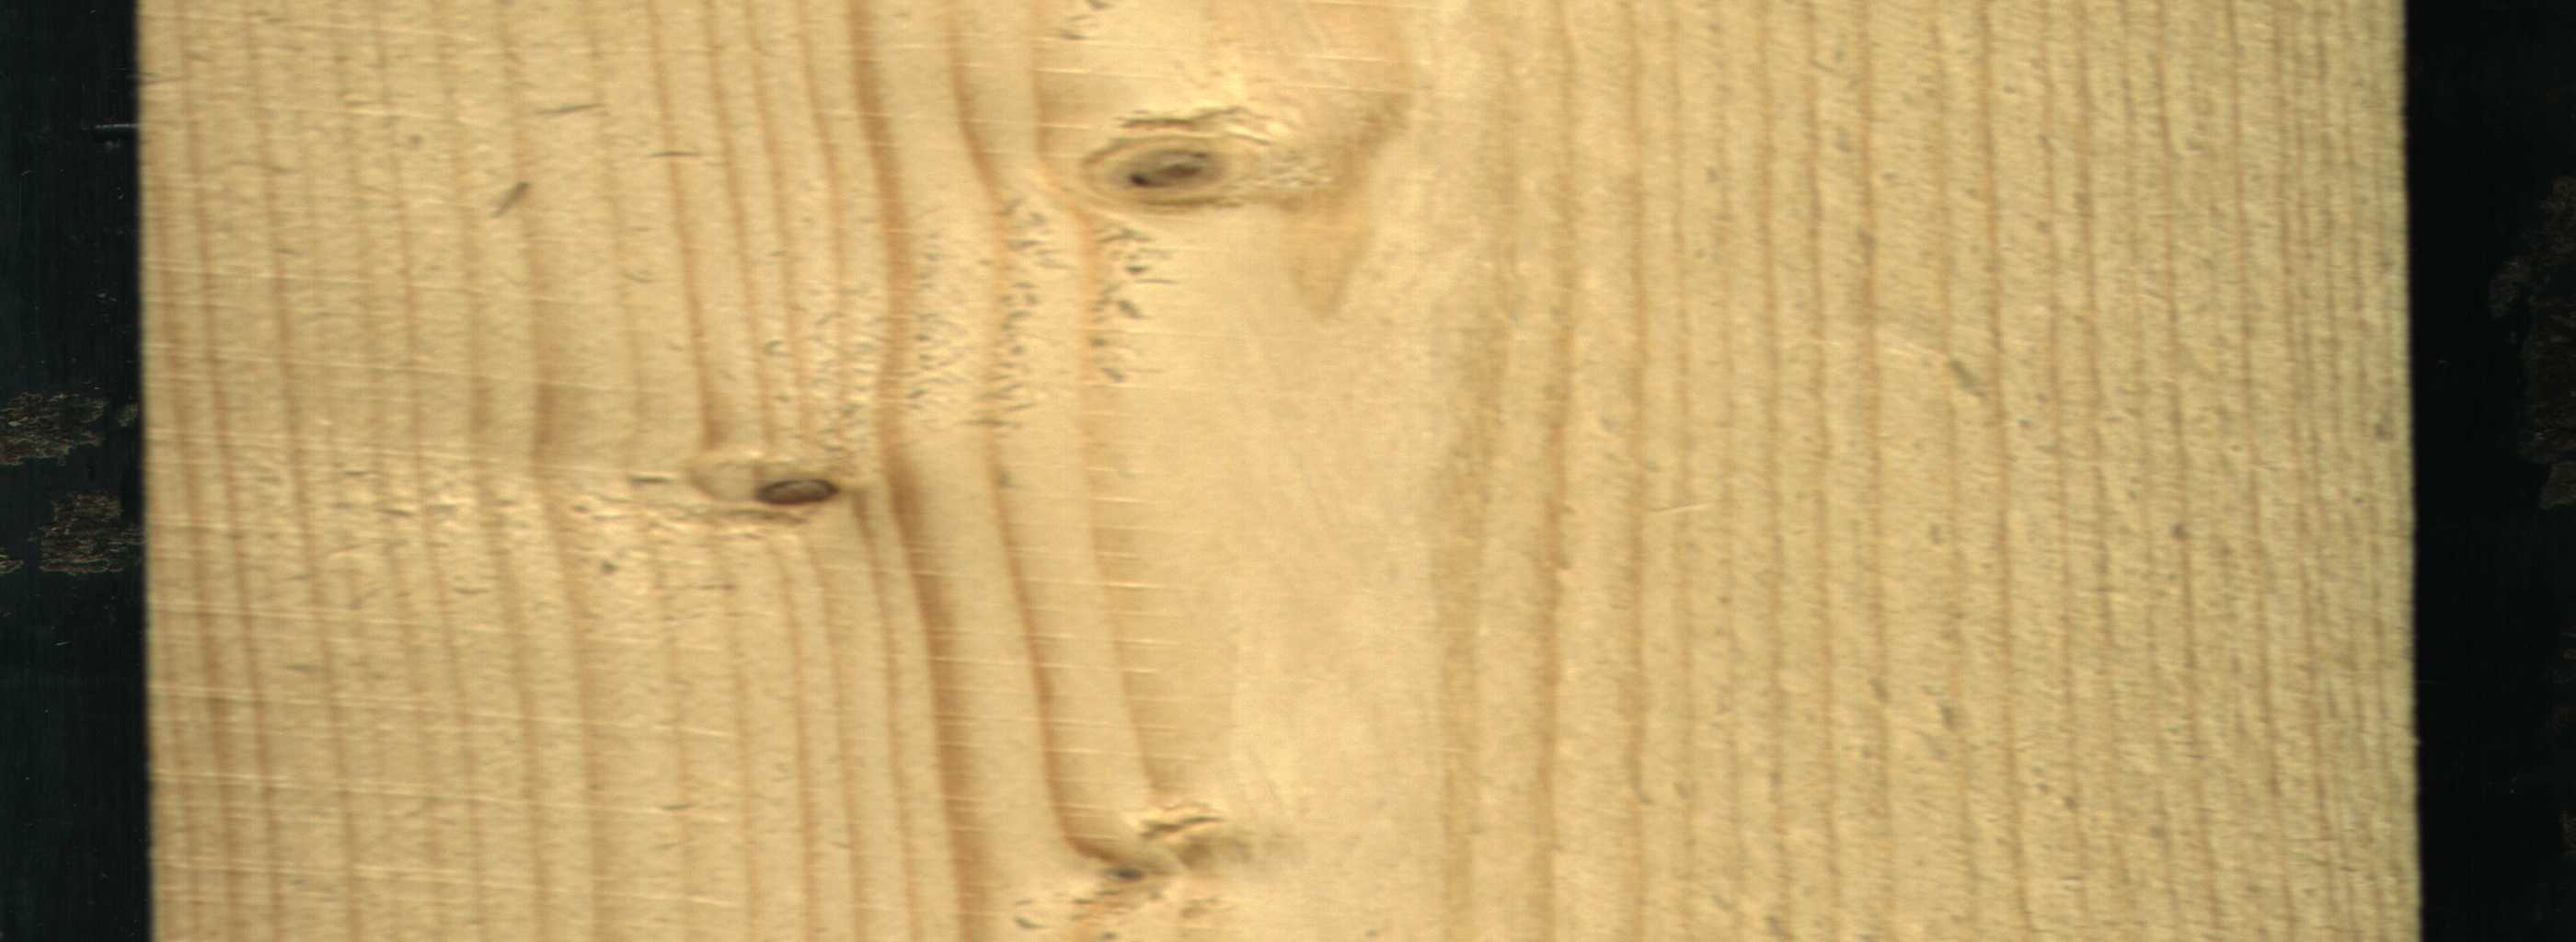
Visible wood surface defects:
Live_Knot
Live_Knot
Live_Knot